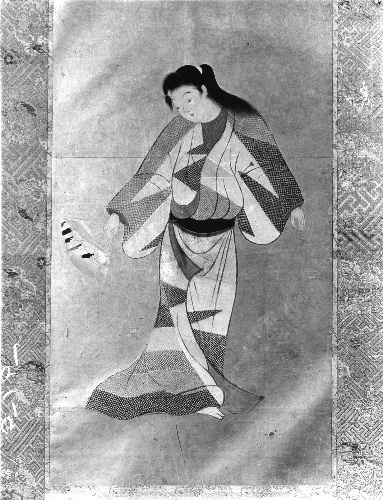
Date: perhaps 18th century or 19th century
Object type: Hanging scroll
Classification: Paintings
Medium: Hanging scroll; ink and color on paper
Culture: Japan
Period: Edo period (1615–1868)
Dimensions: Image: 29 1/4 × 14 3/8 in. (74.3 × 36.5 cm)
Overall with mounting: 65 1/2 × 19 1/2 in. (166.4 × 49.5 cm)
Overall with knobs: 65 1/2 × 21 3/4 in. (166.4 × 55.2 cm)
Department: Asian Art
Credit line: H. O. Havemeyer Collection, Bequest of Mrs. H. O. Havemeyer, 1929
Accession year: 1929
Repository: Metropolitan Museum of Art, New York, NY
Tags: Fans|Women|Dancers